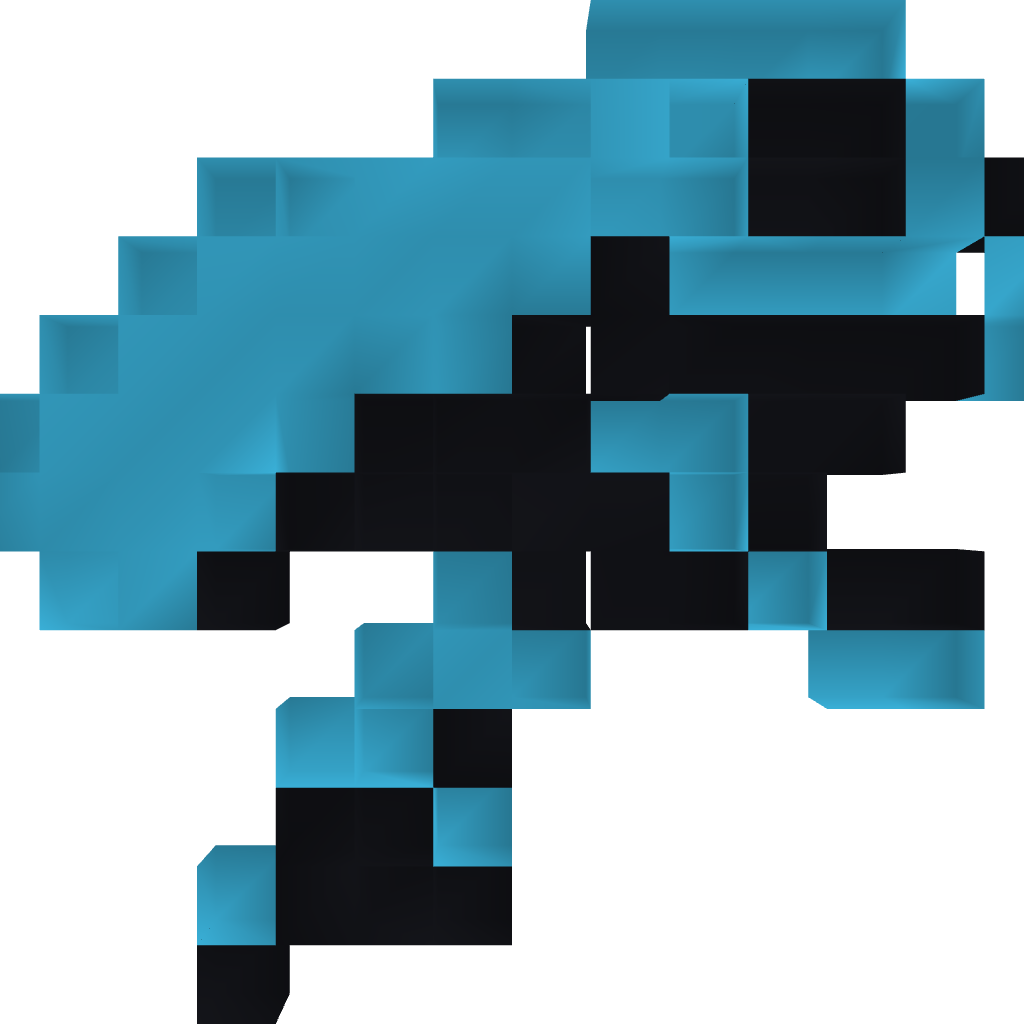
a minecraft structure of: Ghost from Castlevania 1